Question: I want to create my own compound view. This view will extend a LinearLayout, and have a HorizontalScrollView in it. This HorizontalScrollView will hold a parent LinearLayout that will hold several TextView.
What I want to achieve is like an Alphabet Horizontal Index. With the above approach it works just fine. But it is not enough.
Right now letter A can not be at the center of the scroll, as it is the first letter, and you can not scroll more to the left. What I want to achieve is that the user can scroll to the left until the point where the first letter (A) is in the center. And that it works the same way when scrolling to the right and the last letter (Z).
I am very confused about how to do this. I know I can set padding to the inner LinearLayout in scroll, but I have to wait until I know how wide the scroll is (it's size is dynamic, FILL_PARENT). I can get this size in onLayout method, calling getMeasuredWidth. Then I can update the inner LinearLayout padding with the desired values, but it looks like eventhough I change the padding, the width of the innerLayout does not change.
I have also tried adding 2 spacers (just views) before A and after Z, but the paradigm is the same. I need to change its size when I know about the width of the scroll.
Please, help! :D
I can post some code if needed.
EDIT with image:

So I want to be able to scroll more to the left, just until letter A is in the middle.
Help! Thanks.
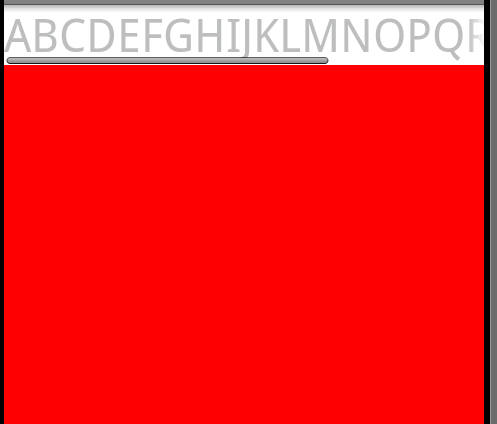
Answer: Here is what I did for a test. Some screenshots <URL>.
I think it matches quite well what you're trying to accomplish.
And some code for the activity
'''
package com.ocus.androidtests.activity;
import android.app.Activity;
import android.os.Bundle;
import android.widget.ArrayAdapter;
import android.widget.Gallery;
import com.ocus.androidtests.R;
public class AlphabetActivity extends Activity {
@Override
protected void onCreate(final Bundle savedInstanceState) {
super.onCreate(savedInstanceState);
setContentView(R.layout.alphabet);
final Gallery gallery = (Gallery) findViewById(R.id.gallery);
final String[] strings = new String[] {
"A", "B", "C", "D", "E", "F", "G", "H", "I", "J", "K", "L", "M", "N", "O", "P", "Q", "R", "S", "T", "U", "V", "W", "X", "Y", "Z" };
gallery.setAdapter(new ArrayAdapter<String>(this,
R.layout.alphabet_item, strings));
}
}
'''
Code for layout
'''
<?xml version="1.0" encoding="utf-8"?>
<LinearLayout
xmlns:android="http://schemas.android.com/apk/res/android"
android:layout_width="fill_parent"
android:layout_height="fill_parent">
<Gallery
android:id="@+id/gallery"
android:layout_width="fill_parent"
android:layout_height="wrap_content"
android:spacing="20sp" android:unselectedAlpha="1"/>
</LinearLayout>
'''
And code for adapter view (layout)
'''
<?xml version="1.0" encoding="utf-8"?>
<TextView
xmlns:android="http://schemas.android.com/apk/res/android"
android:layout_width="wrap_content"
android:layout_height="wrap_content"
android:textStyle="bold"
android:textSize="30sp" />
'''